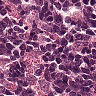
Metastatic tissue present: no